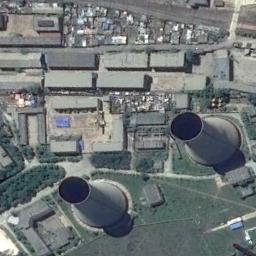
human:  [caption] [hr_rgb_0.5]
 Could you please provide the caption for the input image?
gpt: In the thermal power plant there are workshops and machinery, two cooling towers, and a large green area next to .

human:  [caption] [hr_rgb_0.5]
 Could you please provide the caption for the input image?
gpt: Many buildings of different shapes are next to the thermal power station .

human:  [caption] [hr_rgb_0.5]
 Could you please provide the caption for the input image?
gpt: The thermal power station is on the grass next to some buildings .

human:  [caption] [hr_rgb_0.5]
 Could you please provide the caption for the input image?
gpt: Behind a row of houses, there are three thermal power stations that are blowing smoke .

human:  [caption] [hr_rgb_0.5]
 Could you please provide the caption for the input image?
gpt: There are many buildings and two chimneys on the thermal power station .